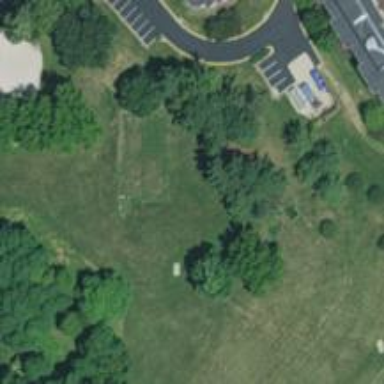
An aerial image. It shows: Disc golf basket.